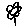
Label: flower